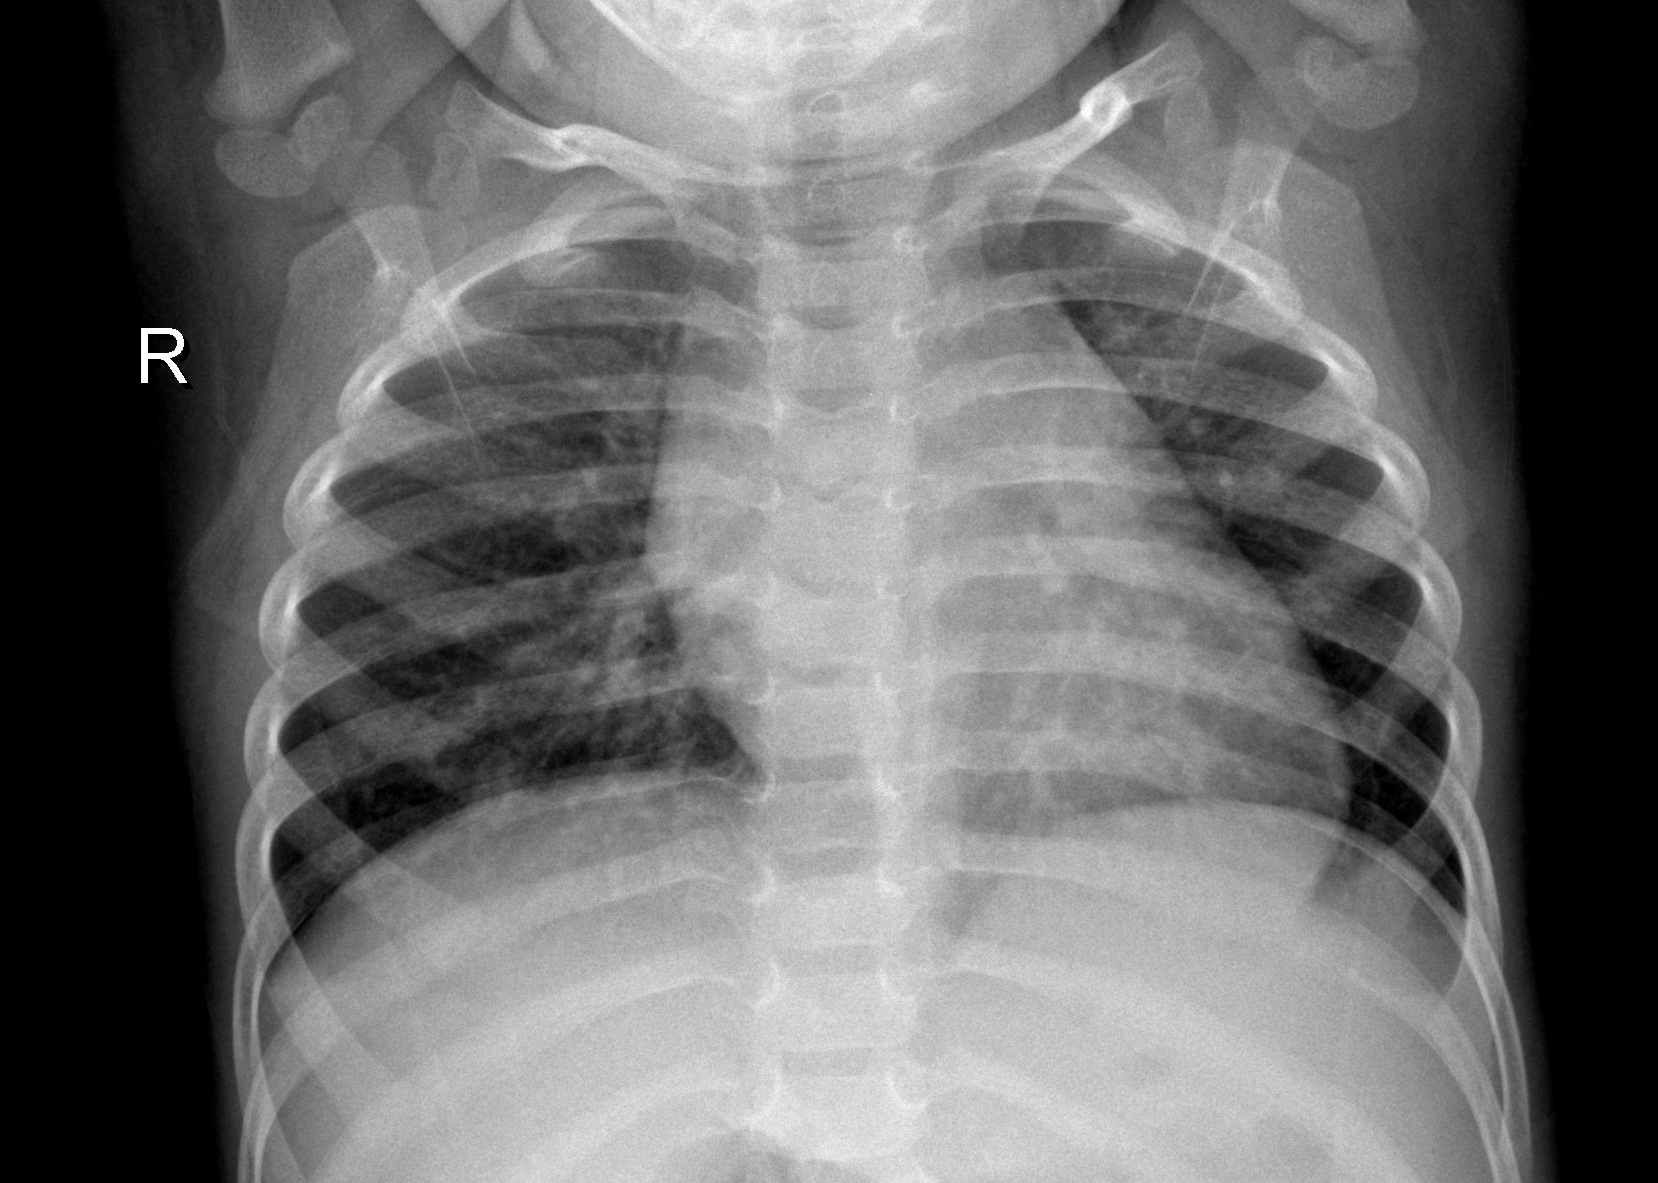
Diagnosis: NORMAL